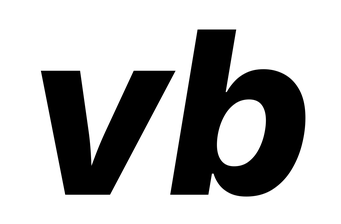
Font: Inter-Italic_ExtraBold_Italic